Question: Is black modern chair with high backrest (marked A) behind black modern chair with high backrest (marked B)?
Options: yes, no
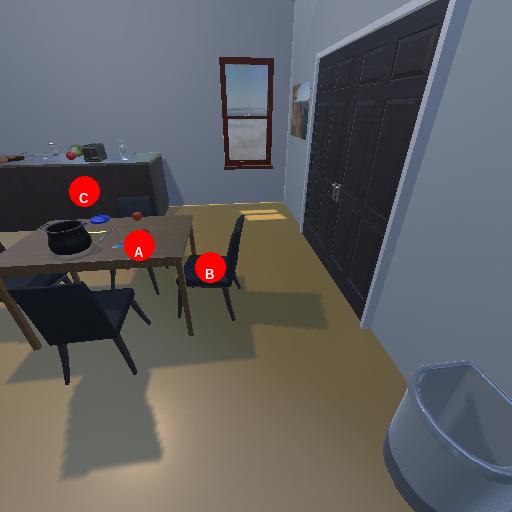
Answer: yes